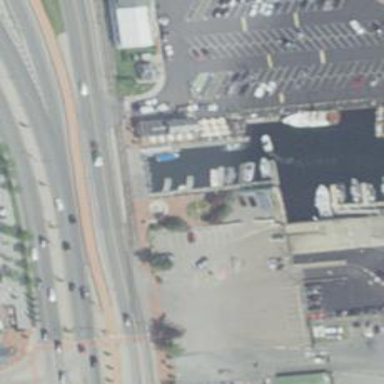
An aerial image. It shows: Man-made pier.